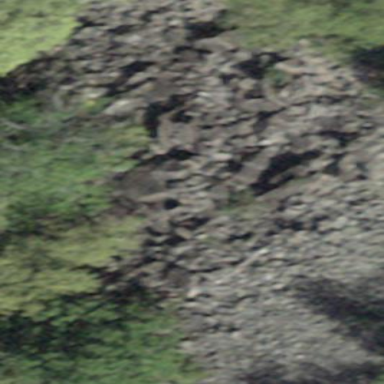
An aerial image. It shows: Natural scree.